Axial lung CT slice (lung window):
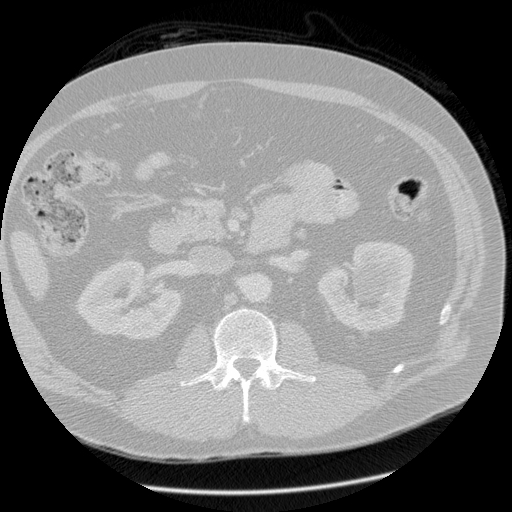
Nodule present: no